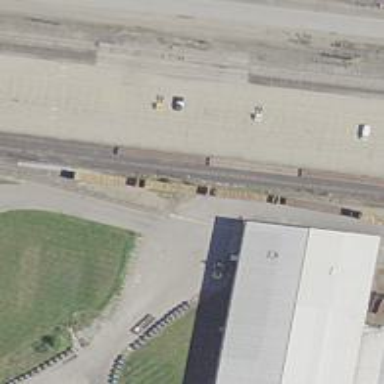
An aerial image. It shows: Railway yard.